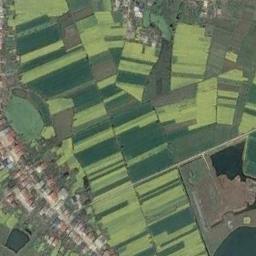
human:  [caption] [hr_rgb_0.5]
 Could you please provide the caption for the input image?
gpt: There are some deep green and light green rectangular farmland .

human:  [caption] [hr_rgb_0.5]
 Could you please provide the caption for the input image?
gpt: There are many buildings beside the rectangular farmlands .

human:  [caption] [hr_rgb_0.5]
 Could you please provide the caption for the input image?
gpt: Lots of green rectangular farmlands of different sizes are next to residential area .

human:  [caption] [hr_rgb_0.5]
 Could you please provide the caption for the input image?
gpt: Many densely and neatly arranged dark green, light green and tan mixed rectangular farmlands of different sizes .

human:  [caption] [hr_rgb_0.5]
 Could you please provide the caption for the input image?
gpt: There are many green rectangular farmlands arranged irregularly .